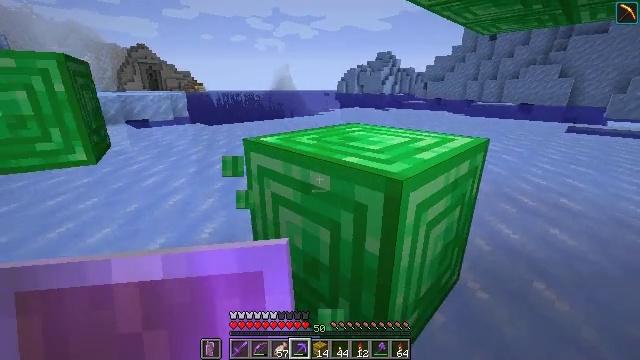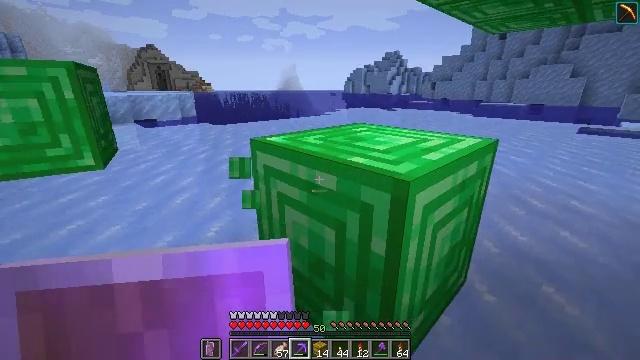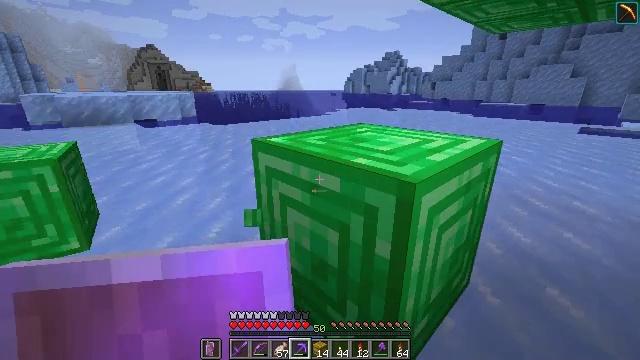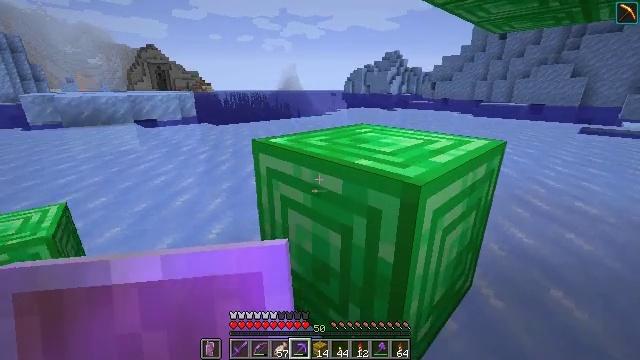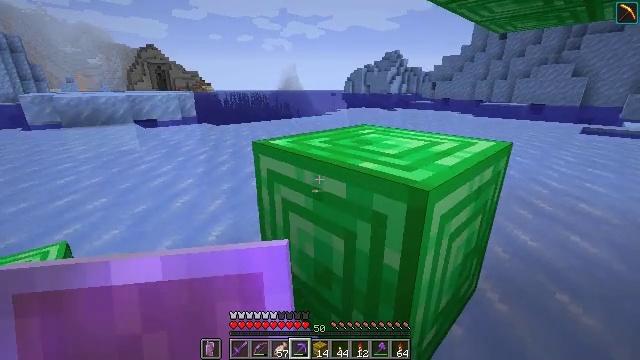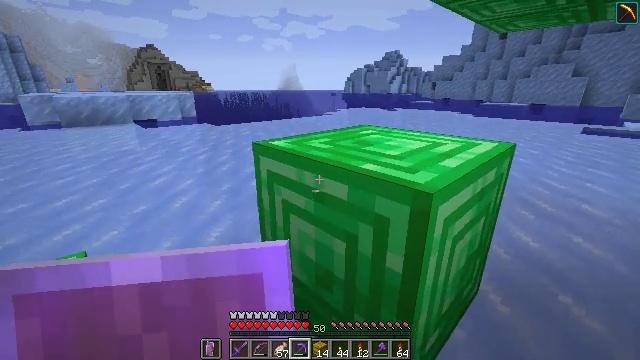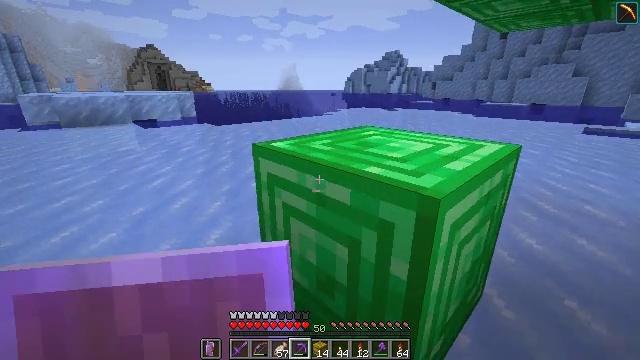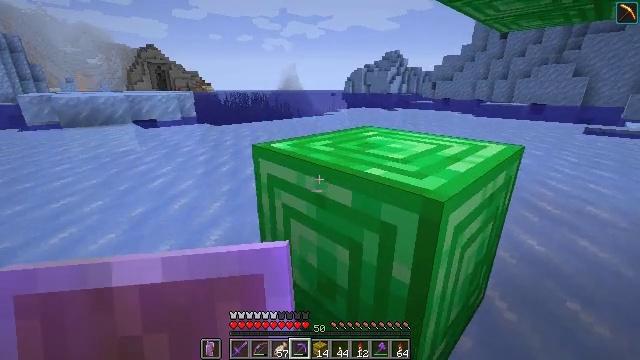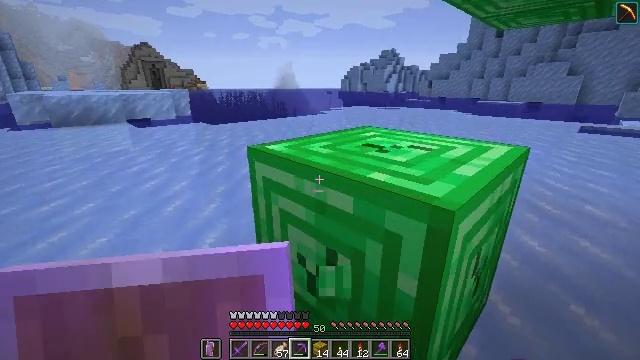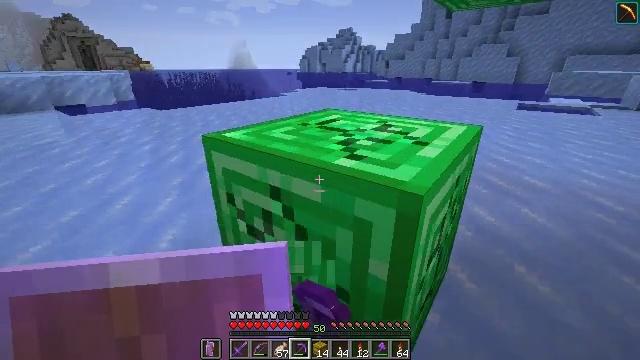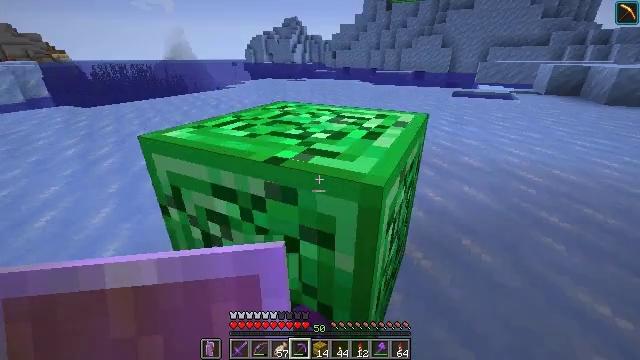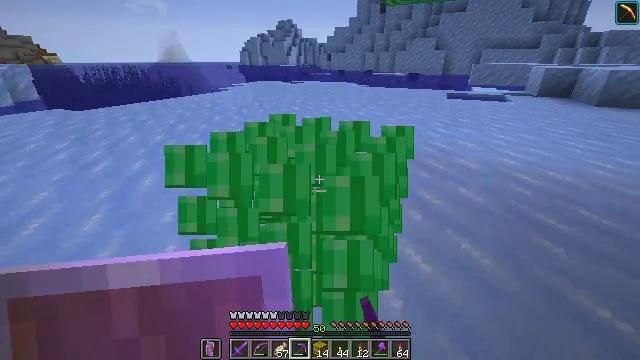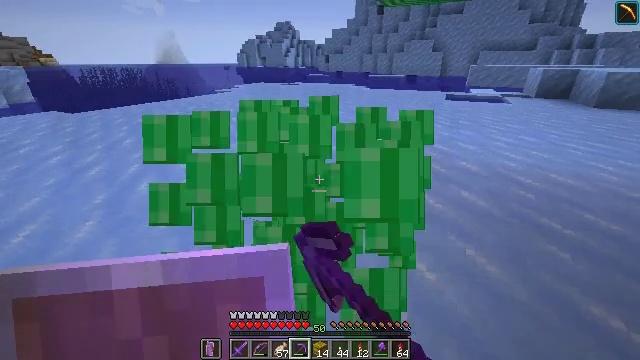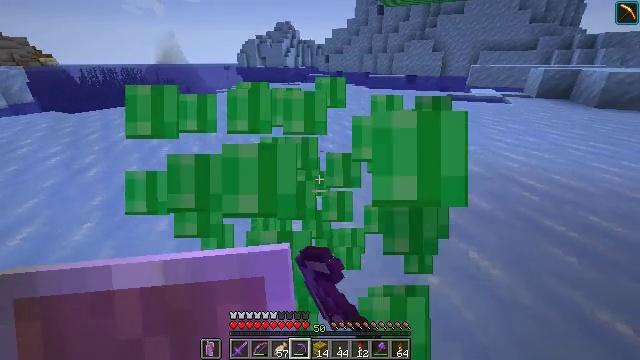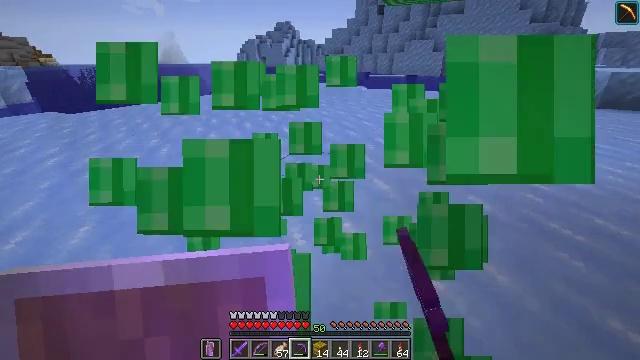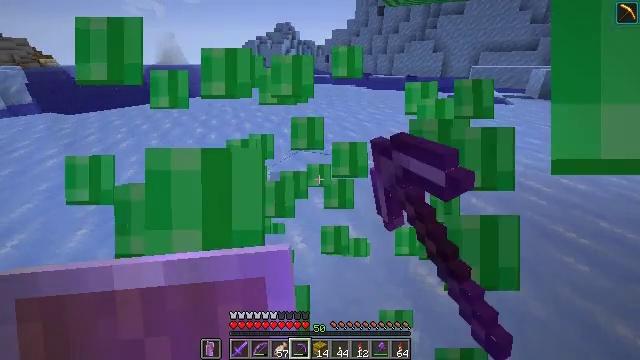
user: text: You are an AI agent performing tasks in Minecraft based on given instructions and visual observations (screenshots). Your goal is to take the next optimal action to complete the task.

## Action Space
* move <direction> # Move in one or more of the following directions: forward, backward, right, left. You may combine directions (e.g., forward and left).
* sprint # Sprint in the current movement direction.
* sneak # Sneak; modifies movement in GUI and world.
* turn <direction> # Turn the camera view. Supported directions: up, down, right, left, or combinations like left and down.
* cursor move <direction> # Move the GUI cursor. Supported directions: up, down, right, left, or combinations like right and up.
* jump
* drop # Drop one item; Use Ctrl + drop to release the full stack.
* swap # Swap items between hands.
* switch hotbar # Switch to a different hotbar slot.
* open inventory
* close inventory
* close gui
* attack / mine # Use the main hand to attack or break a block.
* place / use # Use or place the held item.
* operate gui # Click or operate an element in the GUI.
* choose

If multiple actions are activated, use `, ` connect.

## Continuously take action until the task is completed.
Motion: motion action
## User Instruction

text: Use a pickaxe to mine the emerald block.
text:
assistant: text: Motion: move forward, sneak, turn left
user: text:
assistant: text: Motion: move forward, sneak
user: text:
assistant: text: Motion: move forward, sneak
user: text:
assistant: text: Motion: move forward, sneak
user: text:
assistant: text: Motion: move forward, sneak
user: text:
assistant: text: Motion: move forward, sneak
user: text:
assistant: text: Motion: move forward, sneak
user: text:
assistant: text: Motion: move forward, sneak, attack / mine
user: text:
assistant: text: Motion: move forward, sneak, turn right and down, attack / mine
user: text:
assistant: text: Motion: move forward, sneak, turn right and down, attack / mine
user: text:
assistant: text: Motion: move forward, sneak, turn right, attack / mine
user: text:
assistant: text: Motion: move forward, sneak, attack / mine
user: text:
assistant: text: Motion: move forward, sneak, attack / mine
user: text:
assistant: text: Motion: move forward, sneak, attack / mine
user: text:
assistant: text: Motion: move forward, sneak, attack / mine
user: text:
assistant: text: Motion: move forward, sneak
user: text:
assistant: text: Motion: move forward, sneak
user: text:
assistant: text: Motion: move forward, sneak, turn right and up
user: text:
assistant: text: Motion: move forward, sneak, turn right and up
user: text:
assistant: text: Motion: sneak, turn right and up
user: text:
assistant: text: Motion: sneak, turn right and up
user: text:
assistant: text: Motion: sneak, turn right and up
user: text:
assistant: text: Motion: sneak, turn up
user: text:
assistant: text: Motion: sneak, turn up
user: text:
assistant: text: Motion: sneak, turn up
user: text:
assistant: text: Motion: sneak, turn up, attack / mine
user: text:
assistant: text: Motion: sneak, turn up, attack / mine
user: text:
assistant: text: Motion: sneak, turn up, attack / mine
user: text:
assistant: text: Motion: sneak, attack / mine
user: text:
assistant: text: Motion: sneak, attack / mine